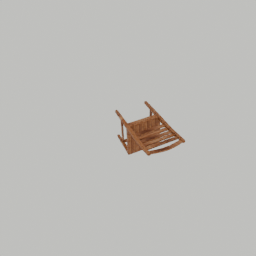
Label: furniture